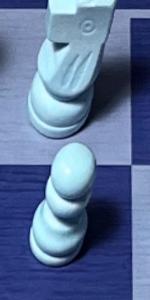
Label: Pawn_White